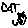
Label: cat